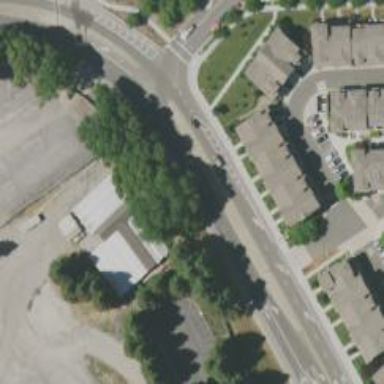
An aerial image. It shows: Secondary road with asphalt surface passing through residential area.